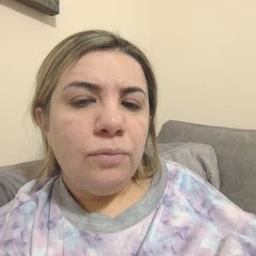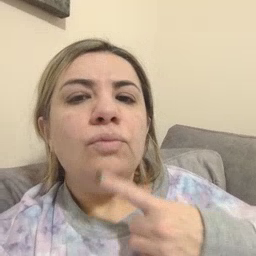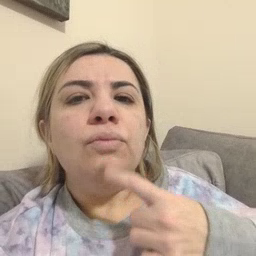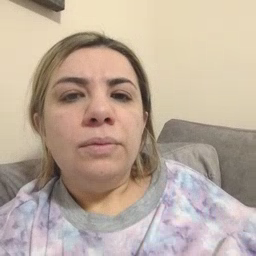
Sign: red